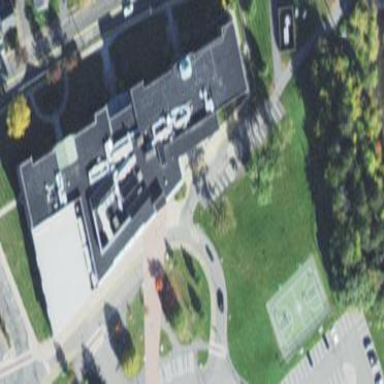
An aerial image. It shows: School building.